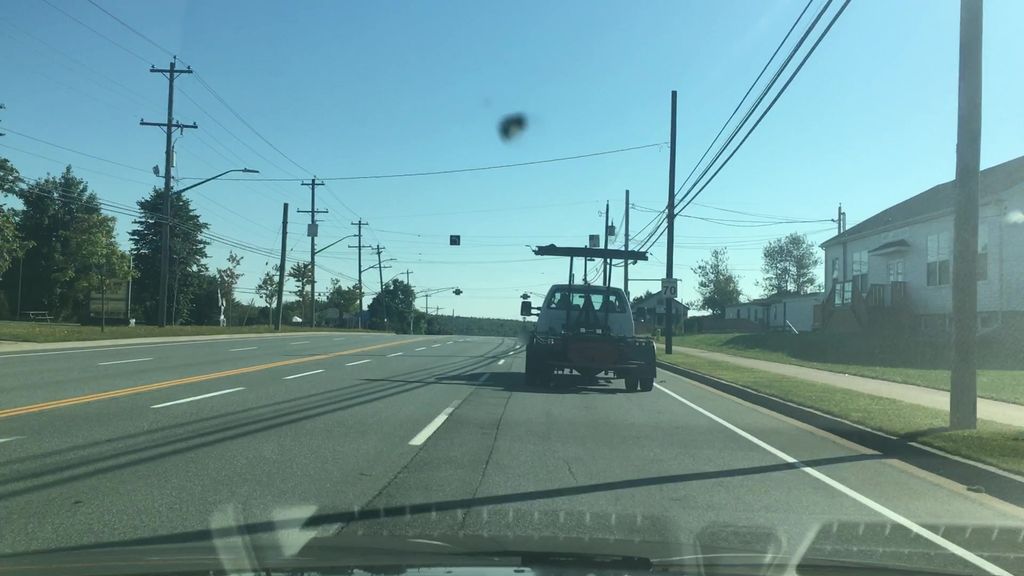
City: halifax